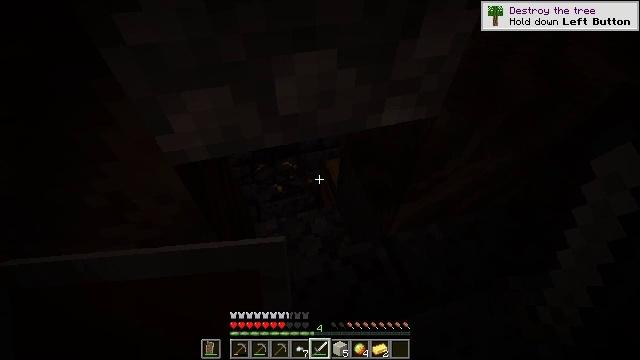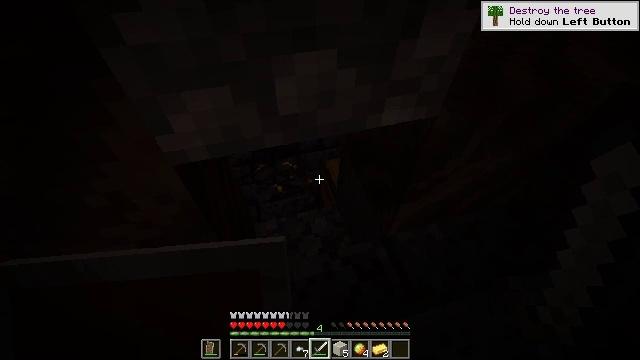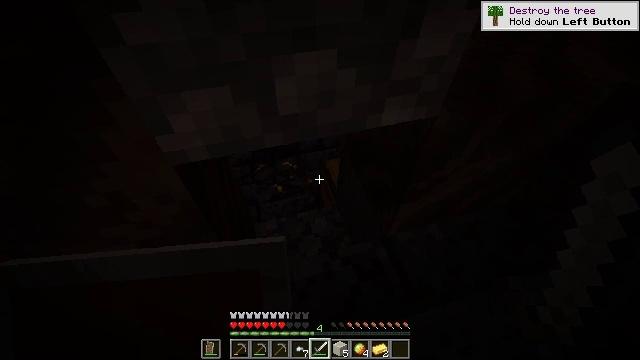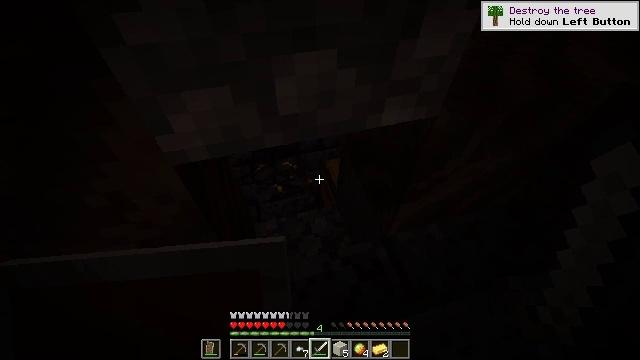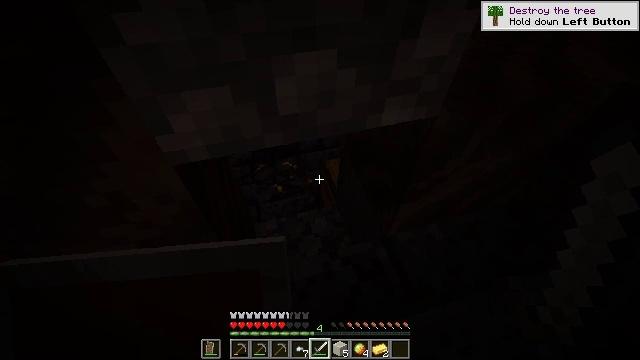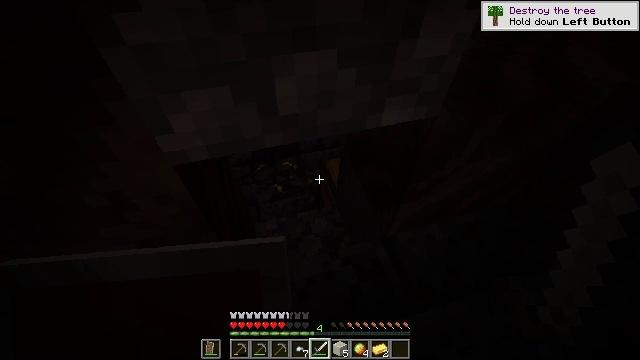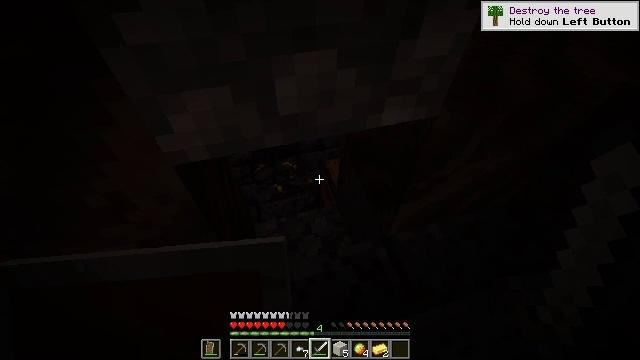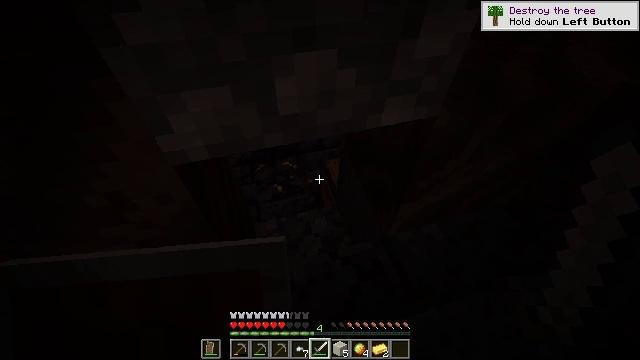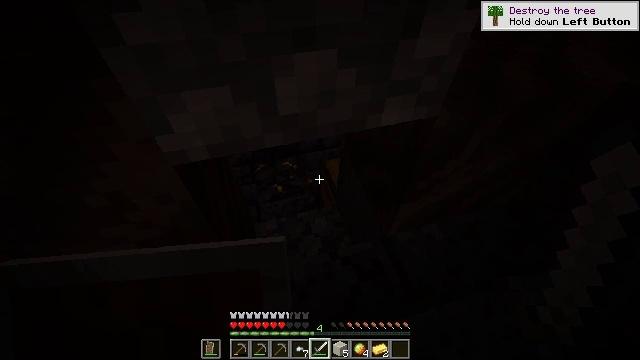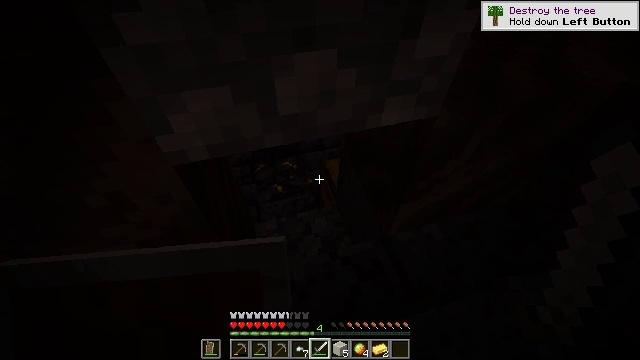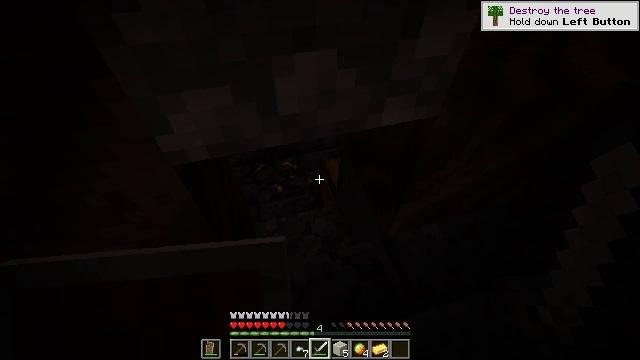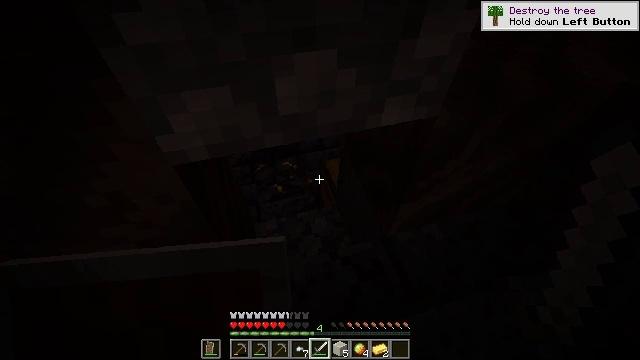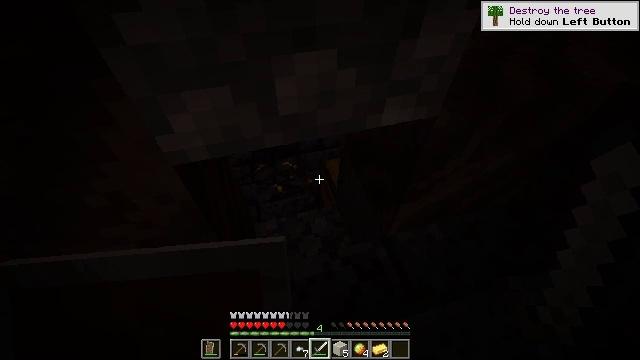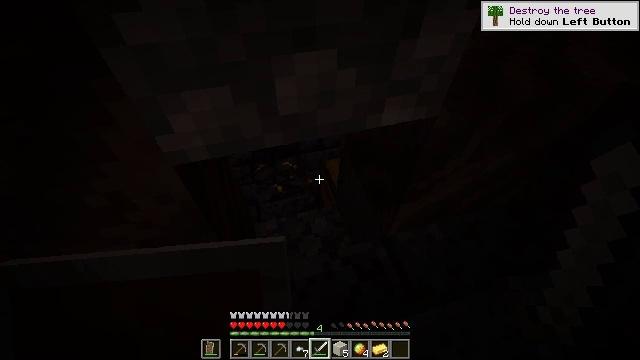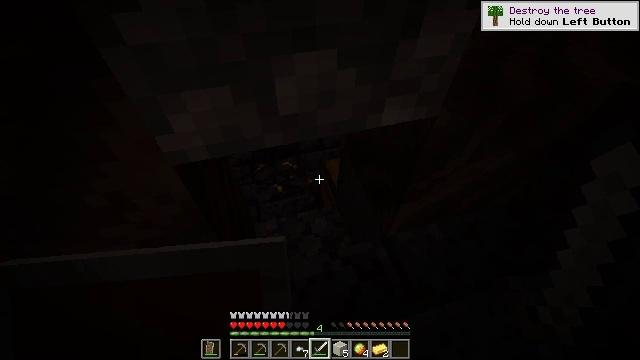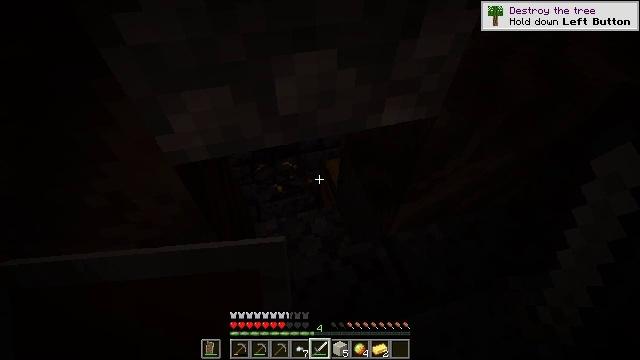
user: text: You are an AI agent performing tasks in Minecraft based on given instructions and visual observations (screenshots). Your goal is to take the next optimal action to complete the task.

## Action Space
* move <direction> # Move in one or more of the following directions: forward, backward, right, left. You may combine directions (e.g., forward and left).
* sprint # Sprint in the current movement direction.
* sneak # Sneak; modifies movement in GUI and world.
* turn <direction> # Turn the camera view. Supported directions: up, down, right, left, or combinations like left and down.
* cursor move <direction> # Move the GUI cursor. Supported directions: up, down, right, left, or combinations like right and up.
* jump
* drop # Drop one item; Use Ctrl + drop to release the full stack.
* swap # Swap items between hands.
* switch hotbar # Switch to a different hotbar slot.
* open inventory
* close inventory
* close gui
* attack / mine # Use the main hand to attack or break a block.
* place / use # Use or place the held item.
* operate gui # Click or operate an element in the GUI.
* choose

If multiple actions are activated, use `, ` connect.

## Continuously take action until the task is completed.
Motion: motion action
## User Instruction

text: Collect polished blackstone bricks by attacking them.
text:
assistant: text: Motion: no_op
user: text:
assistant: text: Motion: no_op
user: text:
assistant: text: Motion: no_op
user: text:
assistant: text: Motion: no_op
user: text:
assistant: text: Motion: no_op
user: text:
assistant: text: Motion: no_op
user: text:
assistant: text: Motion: no_op
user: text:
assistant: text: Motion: no_op
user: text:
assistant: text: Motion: no_op
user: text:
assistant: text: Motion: no_op
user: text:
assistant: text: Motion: no_op
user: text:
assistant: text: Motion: no_op
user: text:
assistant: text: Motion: no_op
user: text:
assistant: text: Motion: no_op
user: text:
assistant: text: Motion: no_op
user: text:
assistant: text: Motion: no_op
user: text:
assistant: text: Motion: no_op
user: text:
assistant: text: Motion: no_op
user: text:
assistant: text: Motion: no_op
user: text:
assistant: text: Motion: no_op
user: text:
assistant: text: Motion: no_op
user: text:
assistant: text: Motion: no_op
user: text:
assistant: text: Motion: no_op
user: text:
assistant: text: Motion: no_op
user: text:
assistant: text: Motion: no_op
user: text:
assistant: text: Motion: no_op
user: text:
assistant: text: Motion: no_op
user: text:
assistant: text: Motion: no_op
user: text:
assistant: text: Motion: no_op
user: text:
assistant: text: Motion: no_op